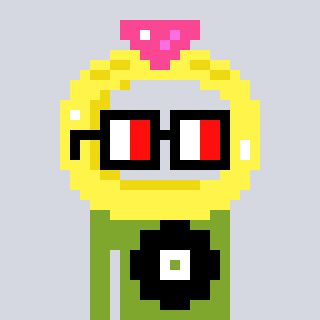
a pixel art character with square glasses with black frames and red eyes, a ring-shaped head and a slimegreen-colored body on a cool background